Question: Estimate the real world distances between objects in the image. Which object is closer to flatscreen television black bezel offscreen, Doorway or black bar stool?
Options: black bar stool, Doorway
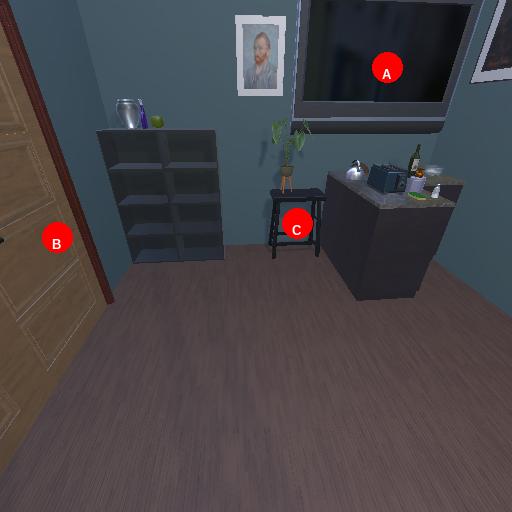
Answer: black bar stool